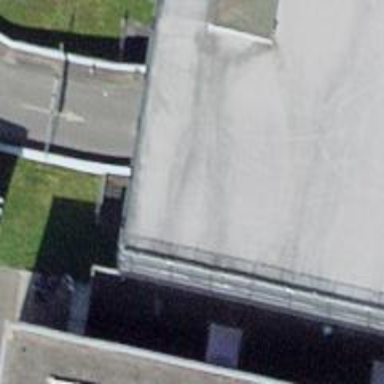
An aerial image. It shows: Parking entrance.